Question: So I have come across a problem when I tried aligning my header design fully to the top margin and the left margin. The use HTML and CSS to perform this.
CSS code:
'''
div#headerbox
{
background-color: #a56868;
width:100%;
height: 40px;
position: fixed;
display: block;
margin-top: 0px;
margin-left: 0px;
}
div#headerwrap
{
background-color: #a56868;
width:100%;
height: 40px;
position: fixed;
display: block;
}
'''
HTML code:
'''
<div id="headerbox">
<div id="headerwrap">
<p>TEST 123</p>
</div>
</div>
'''
Why doesnt this code align properly to the edges on both sides as I have put the lenght of the element to be 100%? and how can I fix this?

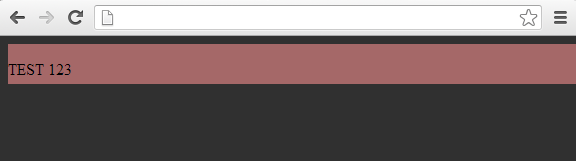
Answer: Set the padding and margin of HTML body in CSS to zero.
'''
body {
margin: 0;
padding: 0;
}
'''